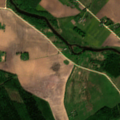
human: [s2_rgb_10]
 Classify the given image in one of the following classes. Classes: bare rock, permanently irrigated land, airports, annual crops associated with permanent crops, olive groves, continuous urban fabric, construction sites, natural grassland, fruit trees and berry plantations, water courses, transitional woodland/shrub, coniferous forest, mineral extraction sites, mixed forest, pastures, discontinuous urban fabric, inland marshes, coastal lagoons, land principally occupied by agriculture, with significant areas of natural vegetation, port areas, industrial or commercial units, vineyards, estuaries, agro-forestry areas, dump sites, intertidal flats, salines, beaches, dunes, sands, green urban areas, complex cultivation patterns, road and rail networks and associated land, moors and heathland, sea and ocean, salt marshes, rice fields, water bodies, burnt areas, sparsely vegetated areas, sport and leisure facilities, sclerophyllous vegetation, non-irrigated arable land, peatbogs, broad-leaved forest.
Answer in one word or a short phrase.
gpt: non-irrigated arable land, pastures, complex cultivation patterns, land principally occupied by agriculture, with significant areas of natural vegetation, broad-leaved forest, mixed forest